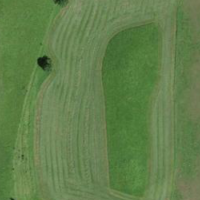
EUNIS habitat code: 52
Species observed at this site:
Sisymbrium officinale